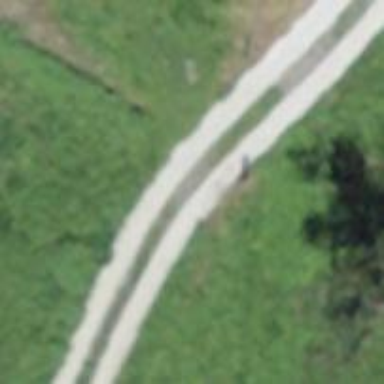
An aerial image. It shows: Track with grade 2 tracktype.